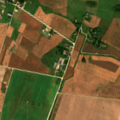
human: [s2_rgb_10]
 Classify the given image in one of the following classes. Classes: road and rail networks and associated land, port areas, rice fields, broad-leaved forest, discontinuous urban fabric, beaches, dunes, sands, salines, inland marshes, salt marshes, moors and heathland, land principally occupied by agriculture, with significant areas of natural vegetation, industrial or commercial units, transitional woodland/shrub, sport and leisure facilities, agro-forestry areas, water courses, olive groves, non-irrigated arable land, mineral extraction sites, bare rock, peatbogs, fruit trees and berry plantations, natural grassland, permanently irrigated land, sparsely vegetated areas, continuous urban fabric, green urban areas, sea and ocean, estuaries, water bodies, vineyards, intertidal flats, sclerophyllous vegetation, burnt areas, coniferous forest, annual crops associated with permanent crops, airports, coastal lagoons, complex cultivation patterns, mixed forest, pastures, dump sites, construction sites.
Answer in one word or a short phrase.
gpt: discontinuous urban fabric, non-irrigated arable land, complex cultivation patterns, transitional woodland/shrub